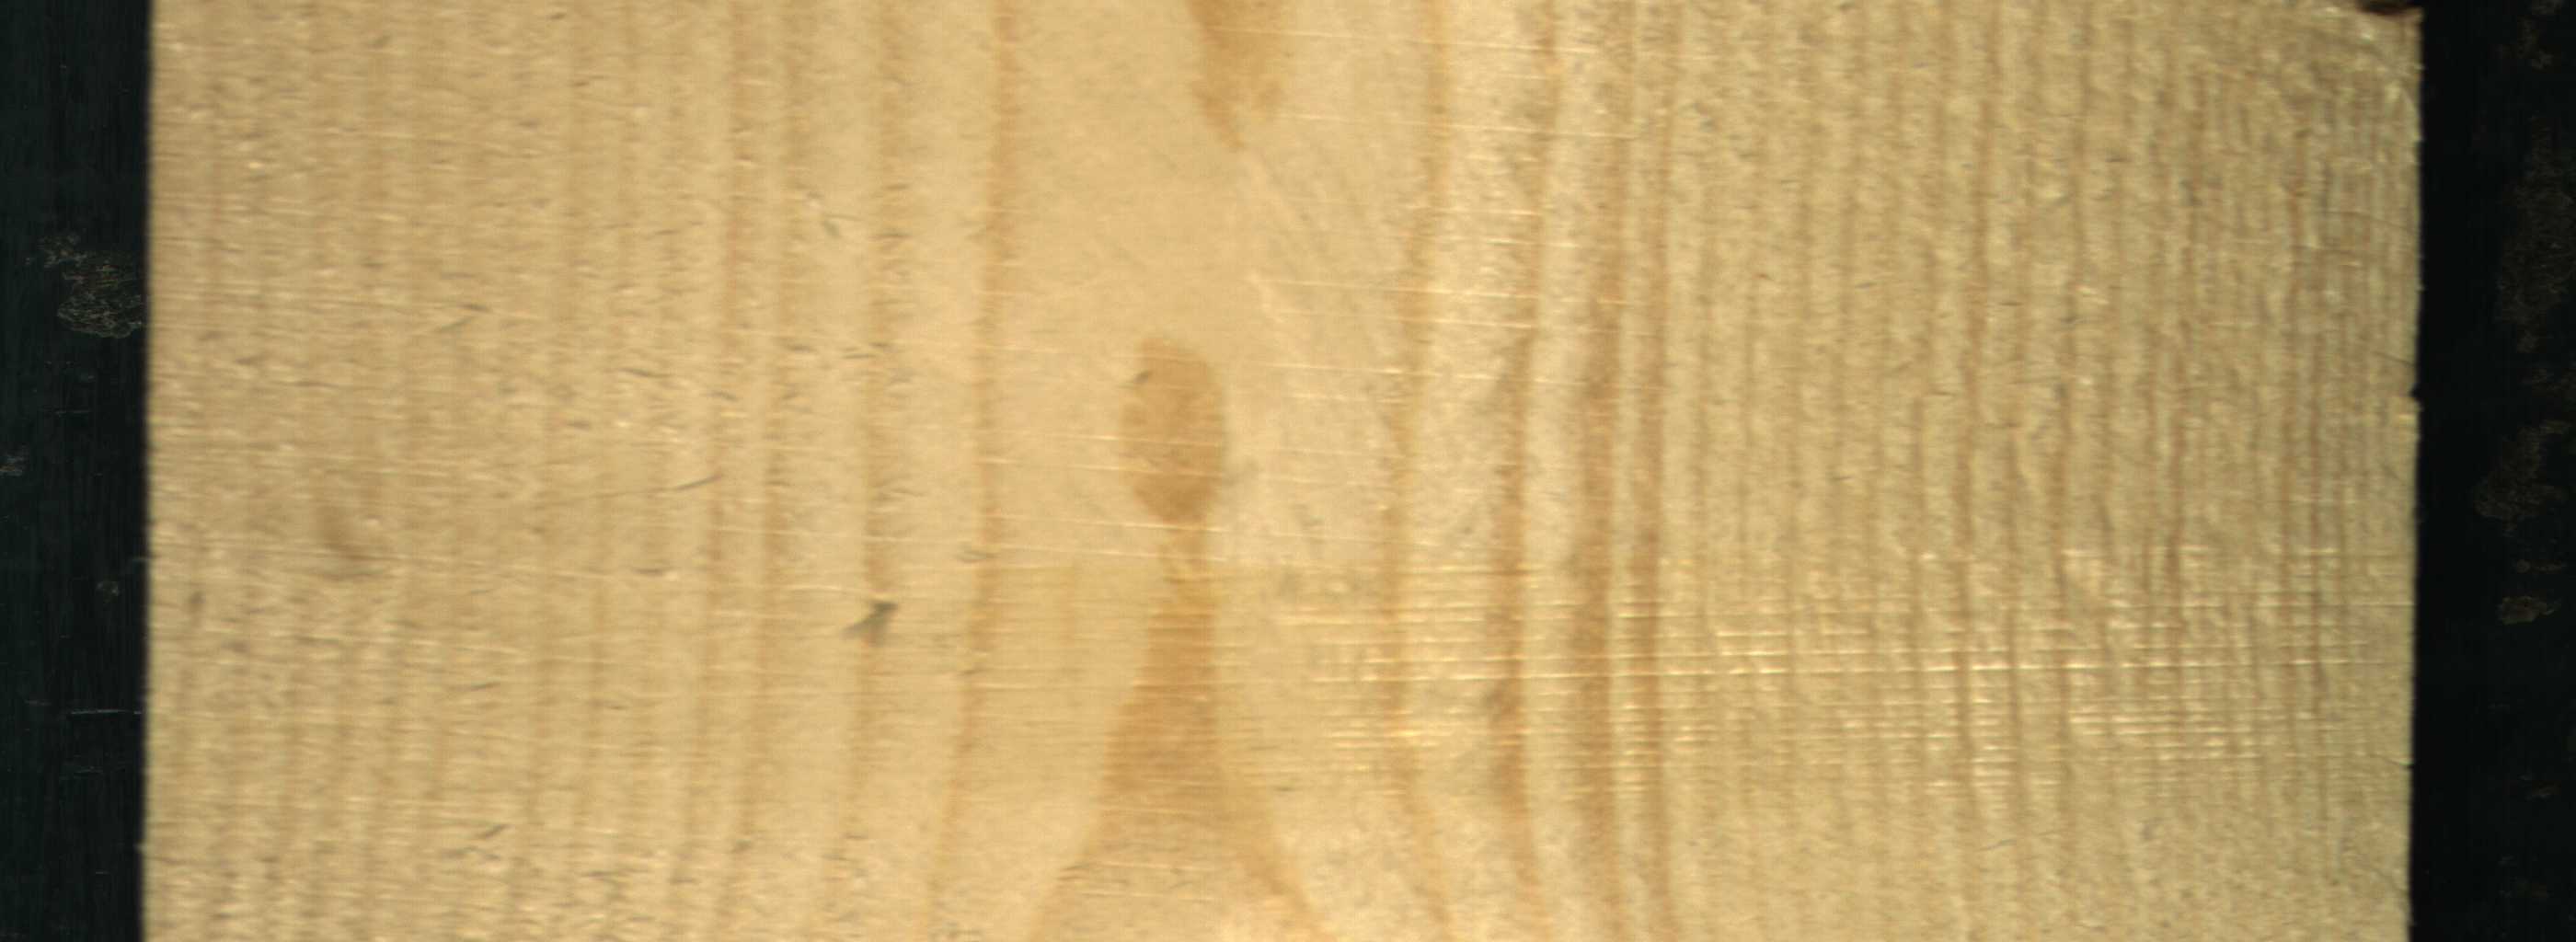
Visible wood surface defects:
Knot_missing